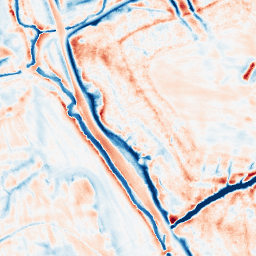
Category: edge_preserving
Decomposition family: bilateral
Decomposition parameters: d: 21
sigma_color: 25
sigma_space: 100
Upsampling method: regularized
Upsampling parameters: scale: 4
lambda_reg: 0.01
Upsampling scale: 4